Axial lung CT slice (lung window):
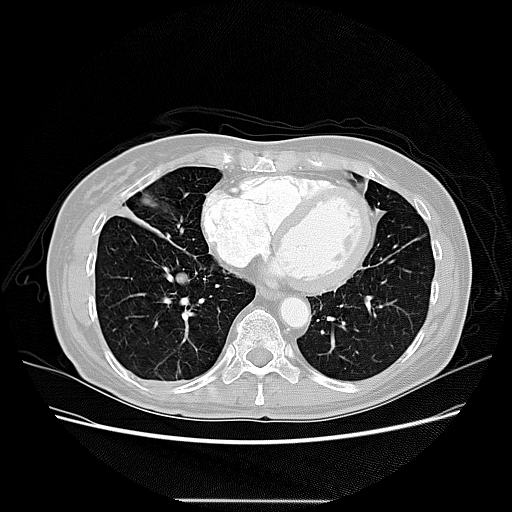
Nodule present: yes
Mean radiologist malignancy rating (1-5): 3.75